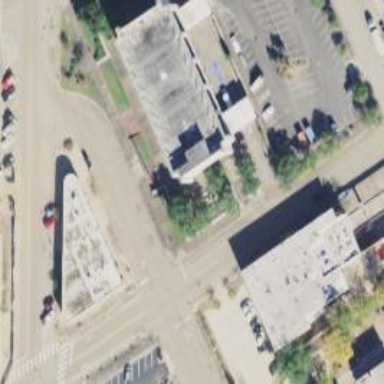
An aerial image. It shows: Bank building.